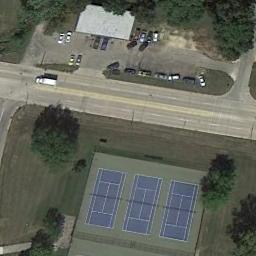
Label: tennis_court